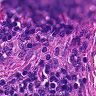
Metastatic tissue present: no